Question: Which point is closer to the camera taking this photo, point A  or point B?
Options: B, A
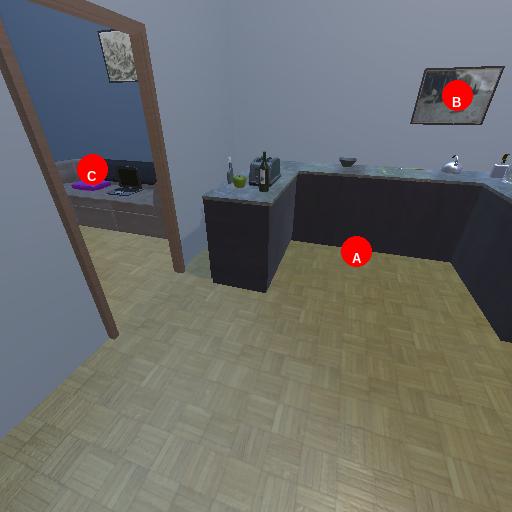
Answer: B